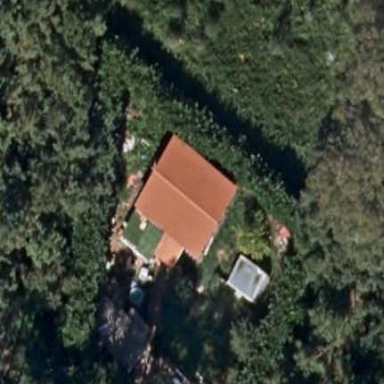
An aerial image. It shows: Simple house.